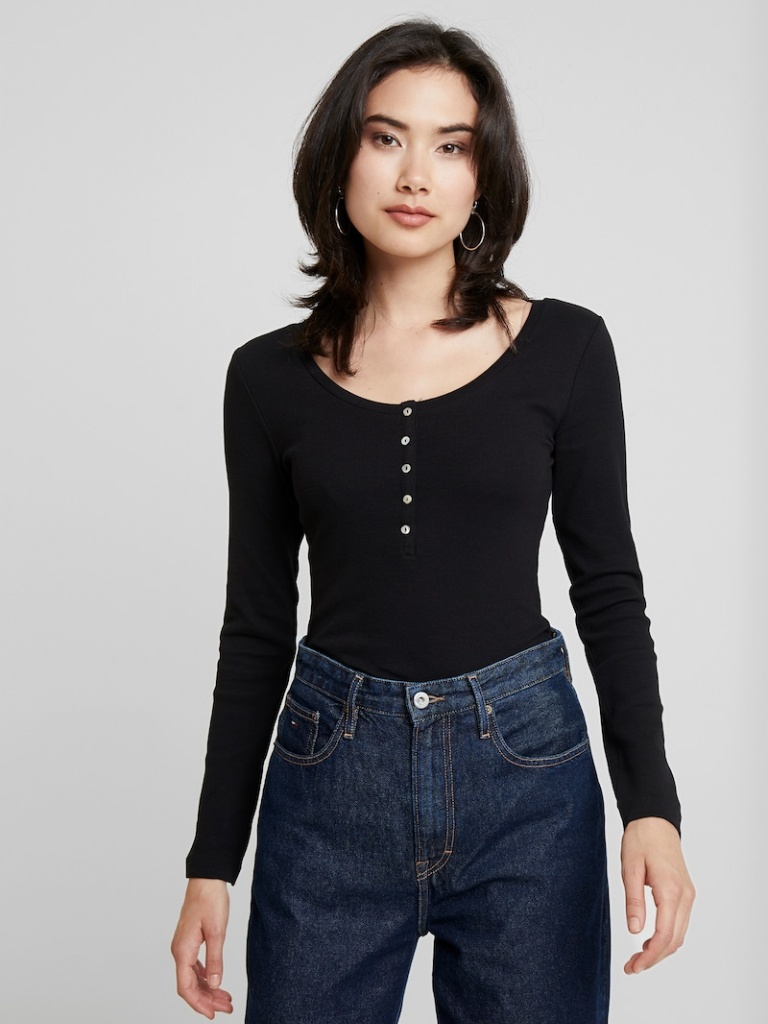
cotton tight a long-sleeved with the sleeves down hip length Fully Tucked in scoop t-shirt